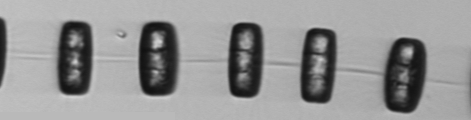
Label: Thalassiosira